Question: I heard that a good plugin for metrics for Java Eclipse was the CheckStyle plugin. So I try and follow <URL> on how to install it, but I keep getting the following:

Can someone kindly point out how I can fix this problem?
Thank You.
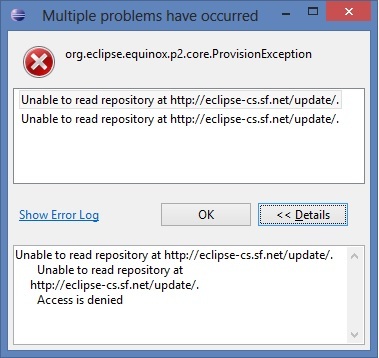
Answer: I think I fully know why it didn't work. There was an Eclipse Juno update that I had to run. For the update to happen, I had to run Eclipse as Administrator. Then ran the update, and it worked, i.e. it updated successfully.
I then ran the CheckStyle plug-in install as instructed on their website, and it worked fine.
Hope this helps.